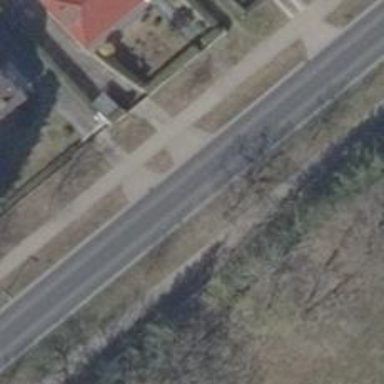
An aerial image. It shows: Path with sidewalk.